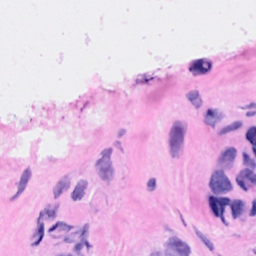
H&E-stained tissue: Breast